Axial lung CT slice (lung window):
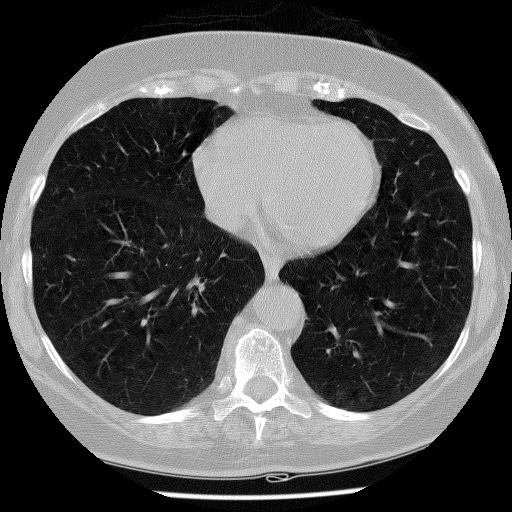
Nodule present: no